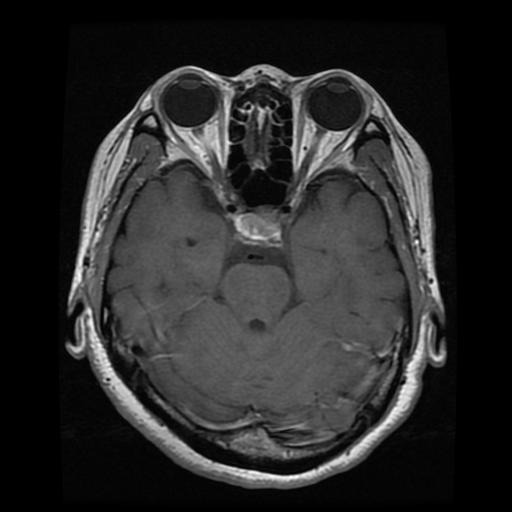
Label: pituitary